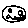
Label: smiley face